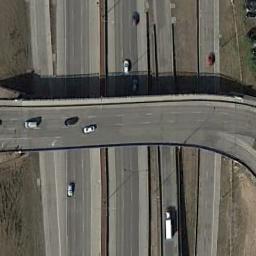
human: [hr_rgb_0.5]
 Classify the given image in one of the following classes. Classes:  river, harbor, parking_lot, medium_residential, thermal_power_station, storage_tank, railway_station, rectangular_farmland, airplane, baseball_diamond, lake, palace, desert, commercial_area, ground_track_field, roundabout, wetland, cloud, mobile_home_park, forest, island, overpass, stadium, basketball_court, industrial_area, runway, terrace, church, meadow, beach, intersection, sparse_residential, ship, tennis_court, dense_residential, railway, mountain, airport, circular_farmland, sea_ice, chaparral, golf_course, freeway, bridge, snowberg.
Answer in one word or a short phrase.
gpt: overpass